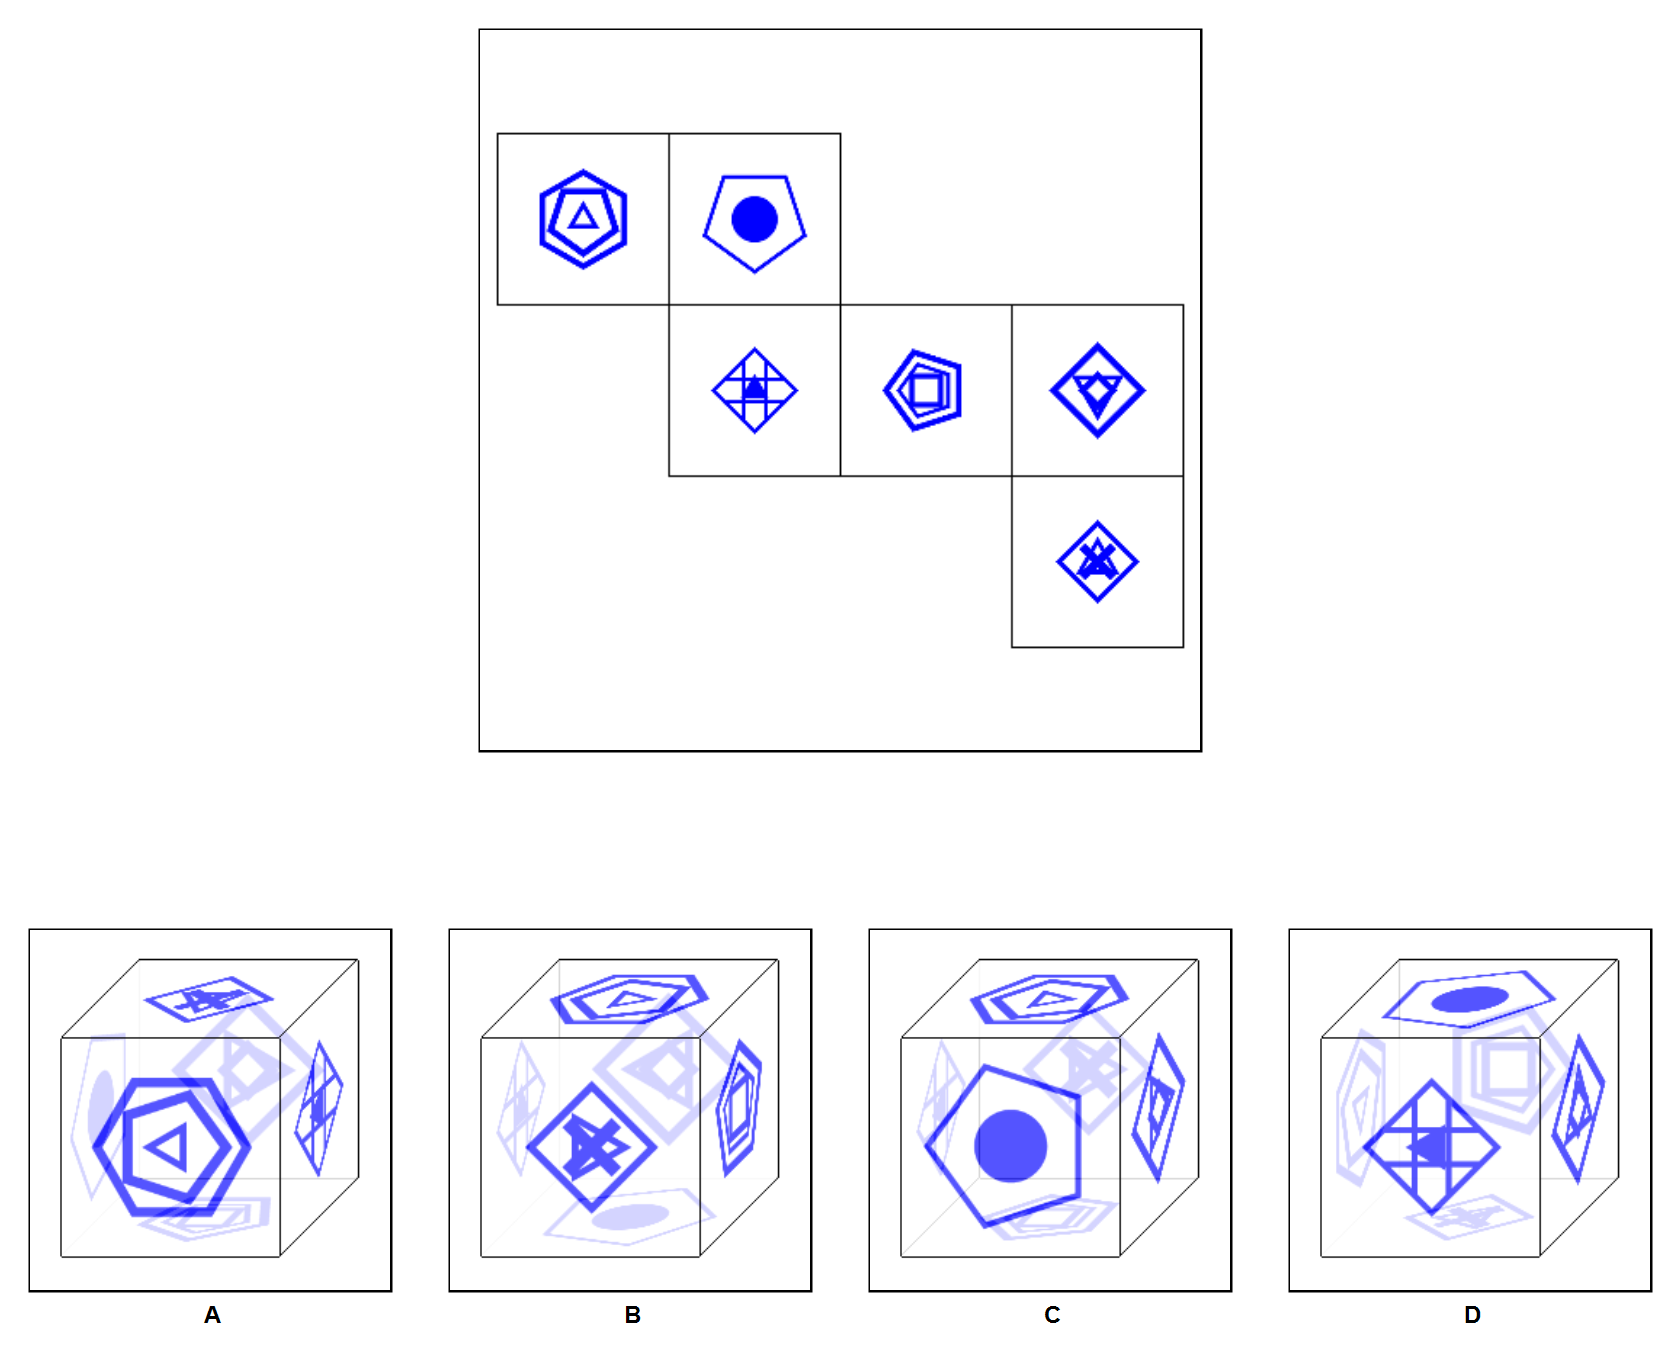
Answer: C